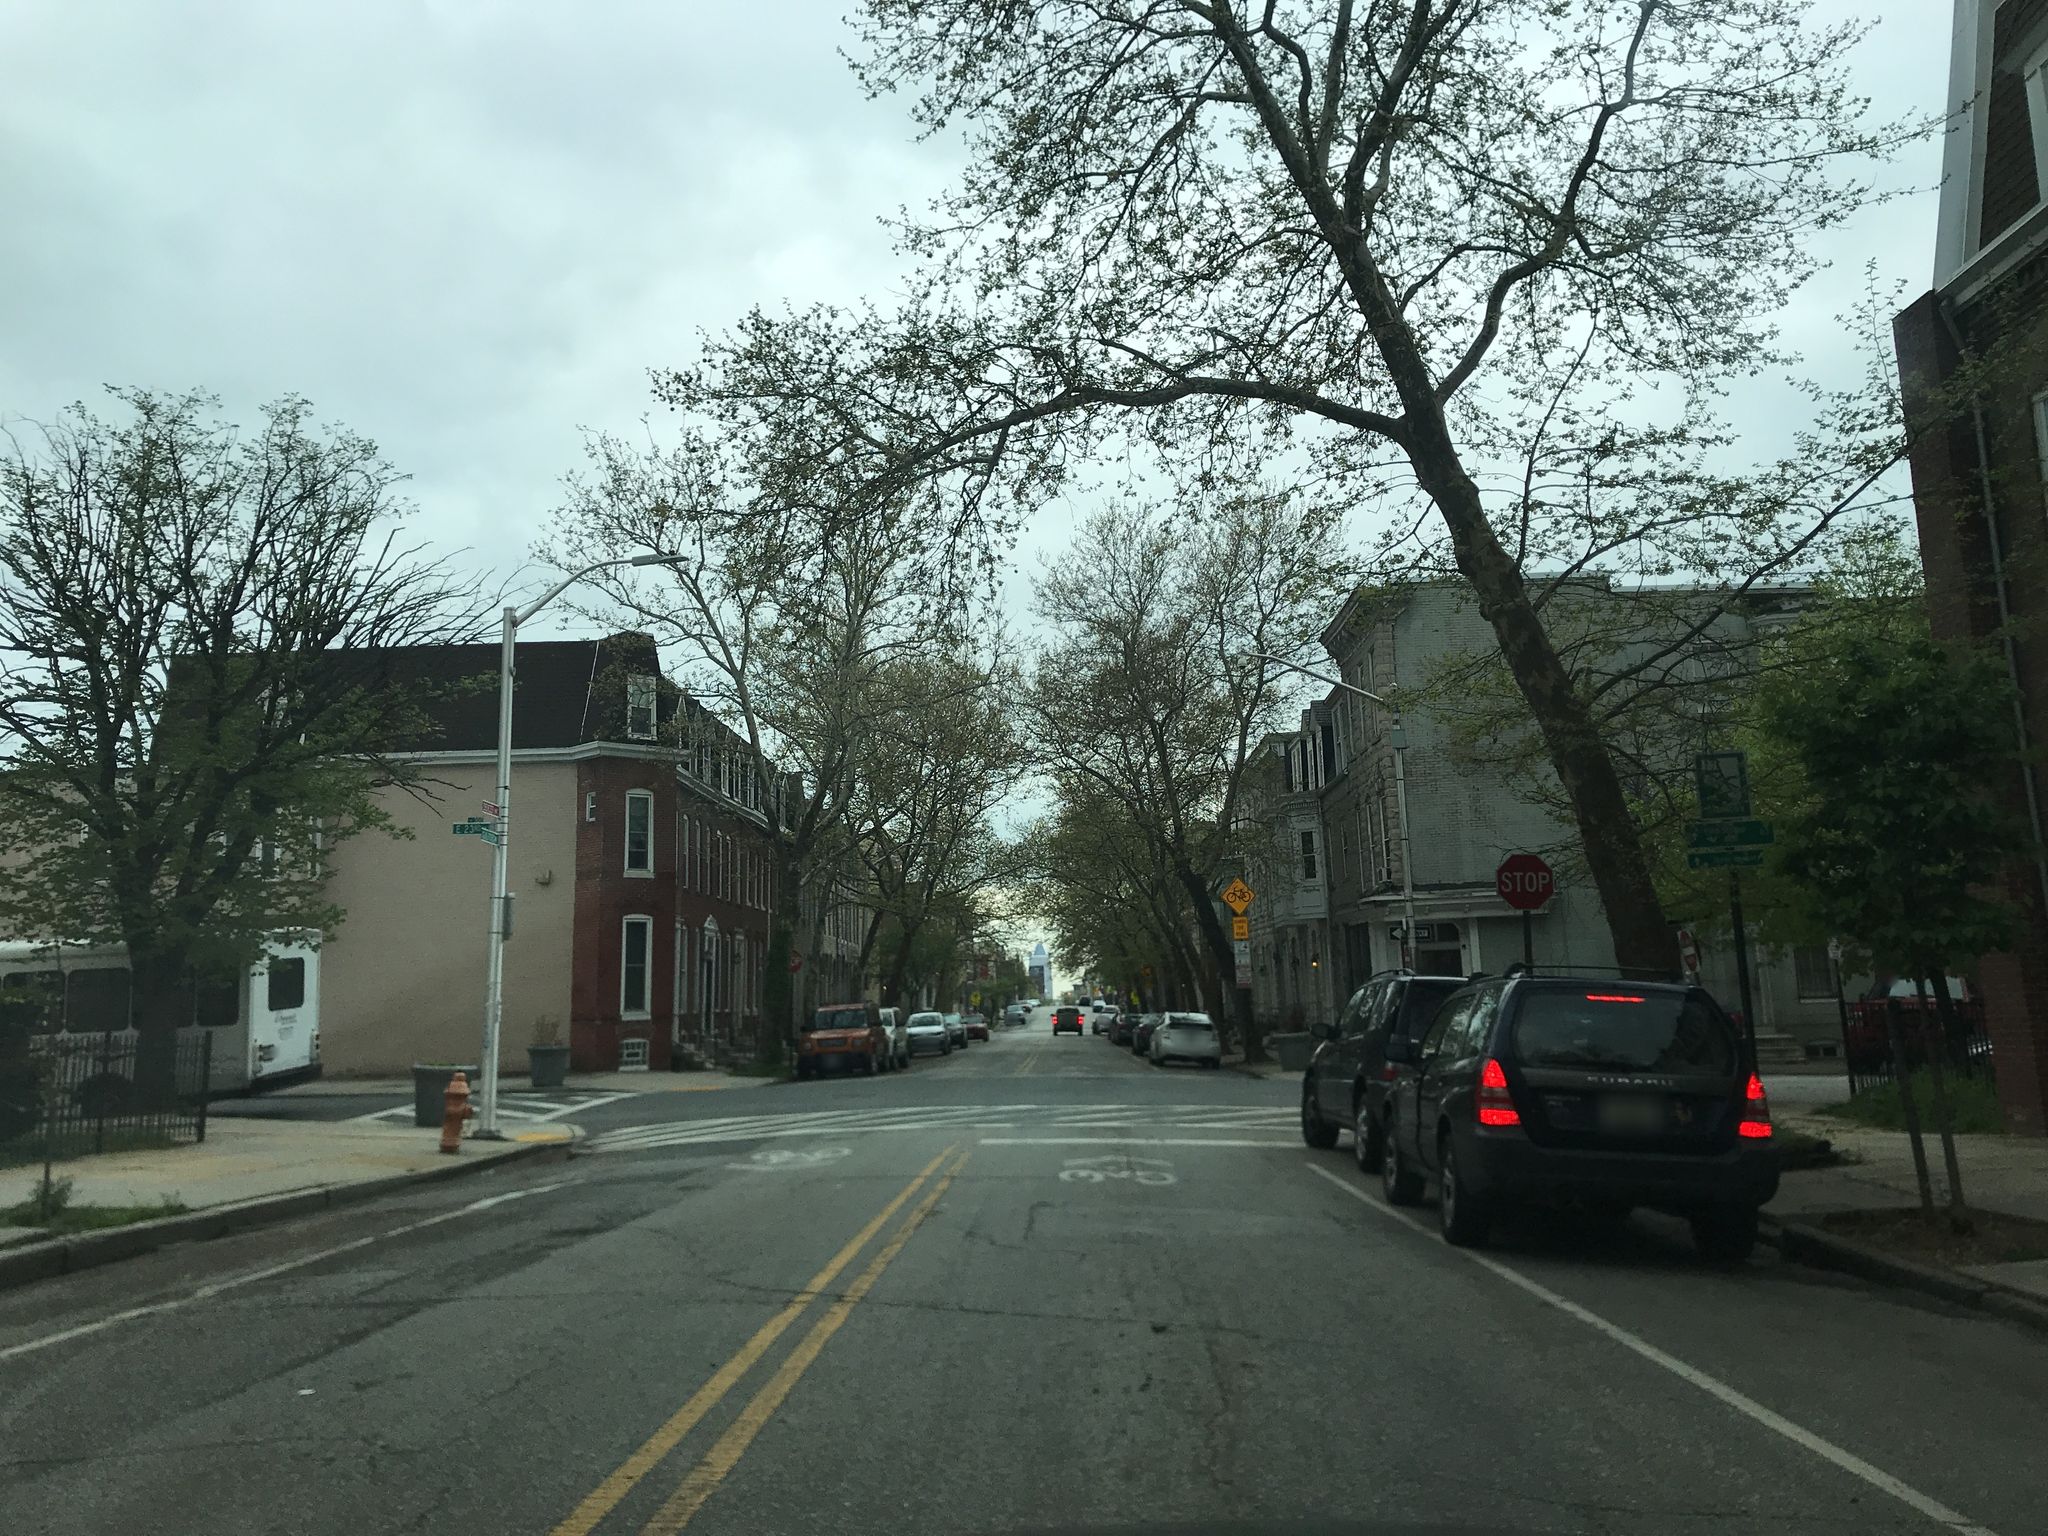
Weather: cloudy
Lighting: day
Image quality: good
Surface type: driving surface
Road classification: residential
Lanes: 2
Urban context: urban centre
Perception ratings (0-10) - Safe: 2.84, Lively: 6.58, Beautiful: 5.79, Boring: 5.3, Depressing: 5.96, Wealthy: 3.44